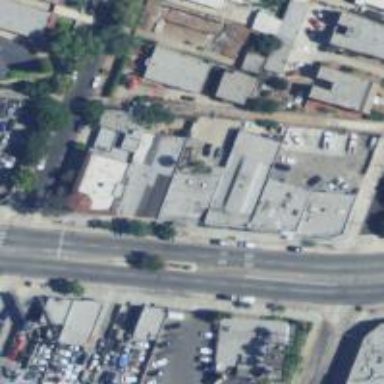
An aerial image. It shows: Clinic.